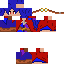
A female human skin with dark skin, wearing blue long hair dressed in a blue robe top and red pants, featuring a closed mouth.